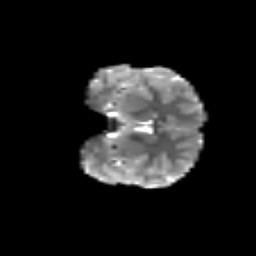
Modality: T2w
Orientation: coronal
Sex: female
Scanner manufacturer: siemens
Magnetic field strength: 3 T
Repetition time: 5 s
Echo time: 0.071 s